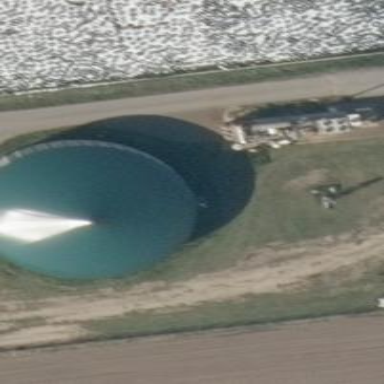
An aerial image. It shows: Storage tank building.